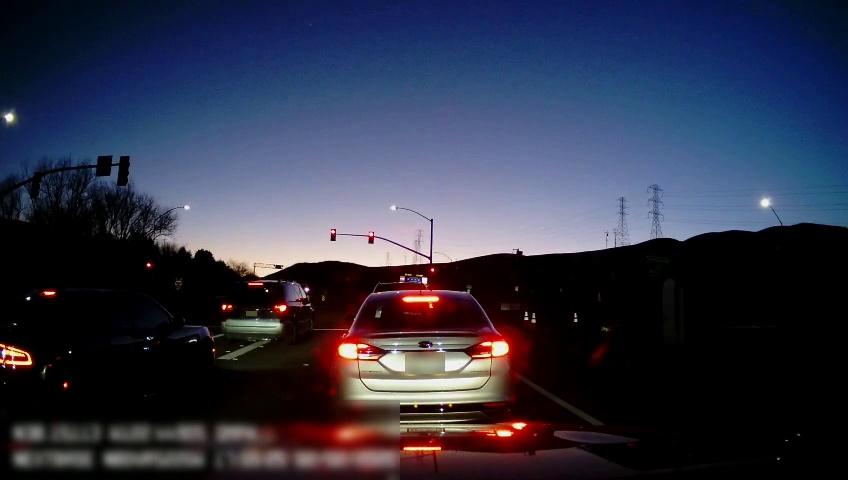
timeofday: Dusk/Dawn/Twilight
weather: Other
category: Drivable Space
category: Vehicles | Car
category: Vehicles | SUV
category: Vehicles | Car
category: Vehicles | Car
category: Lanes | Current Lane
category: Lanes | Current Lane
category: Lanes | Alternate Lane
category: Traffic | Lights
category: Traffic | Lights
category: Traffic | Lights
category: Traffic | Lights